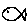
Label: fish